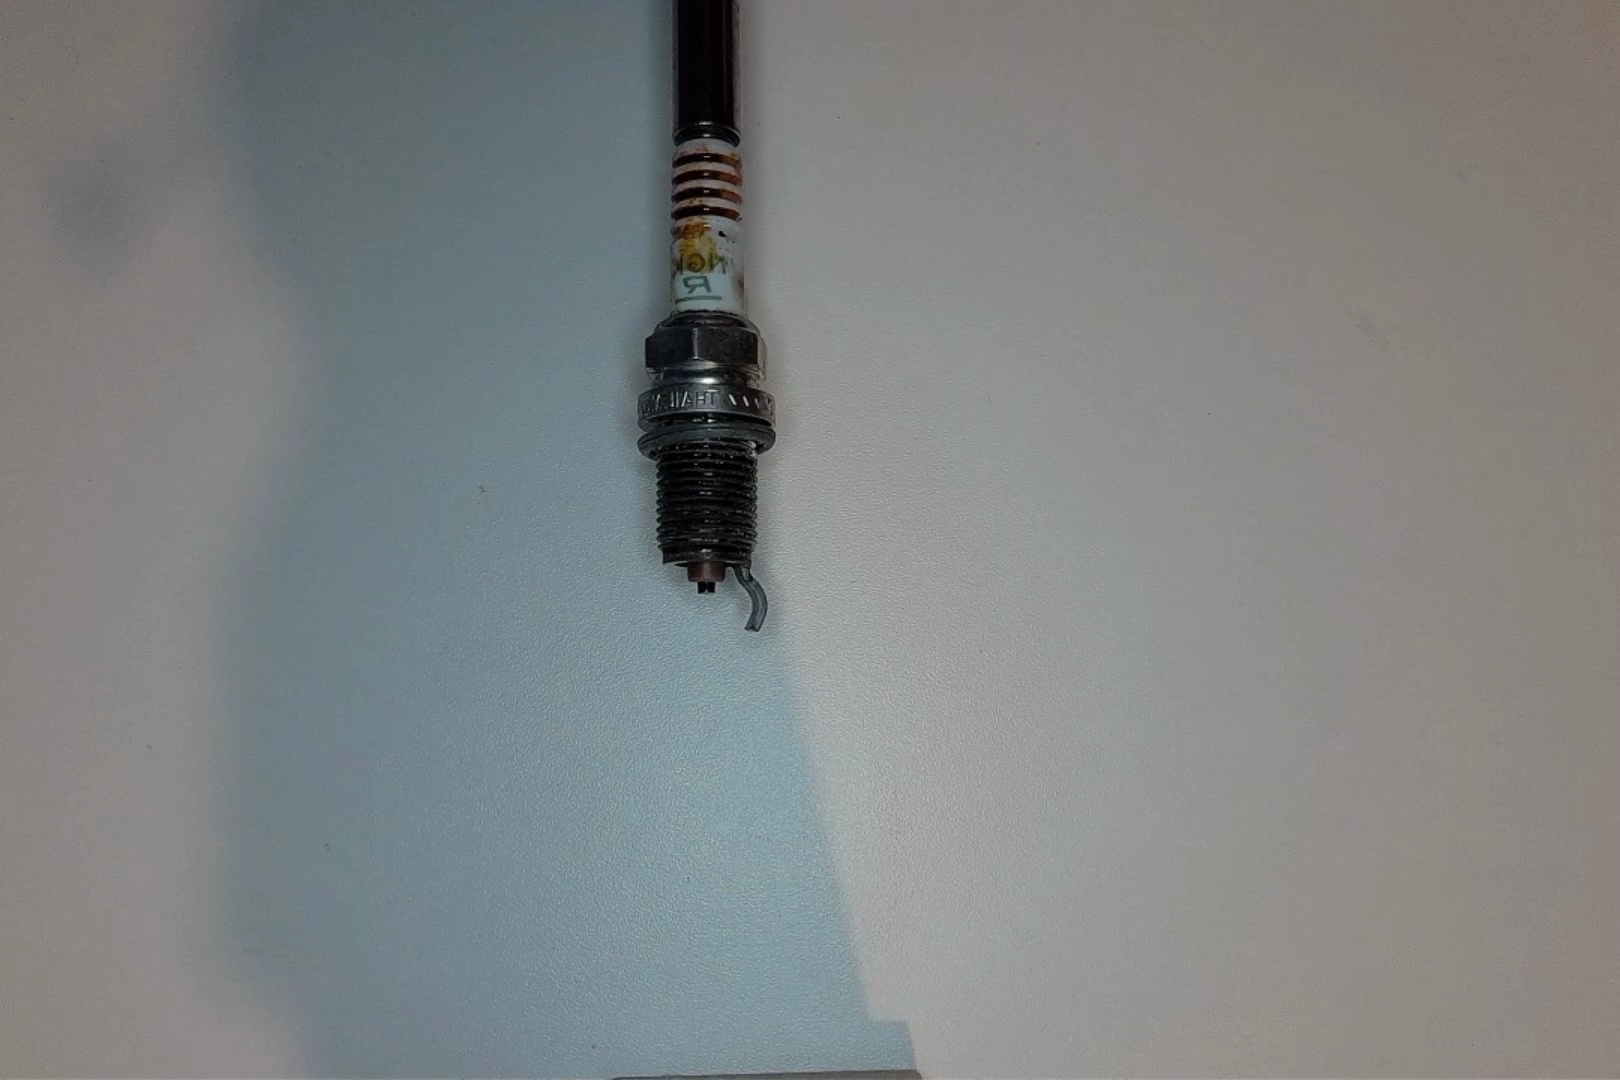
Label: anomaly